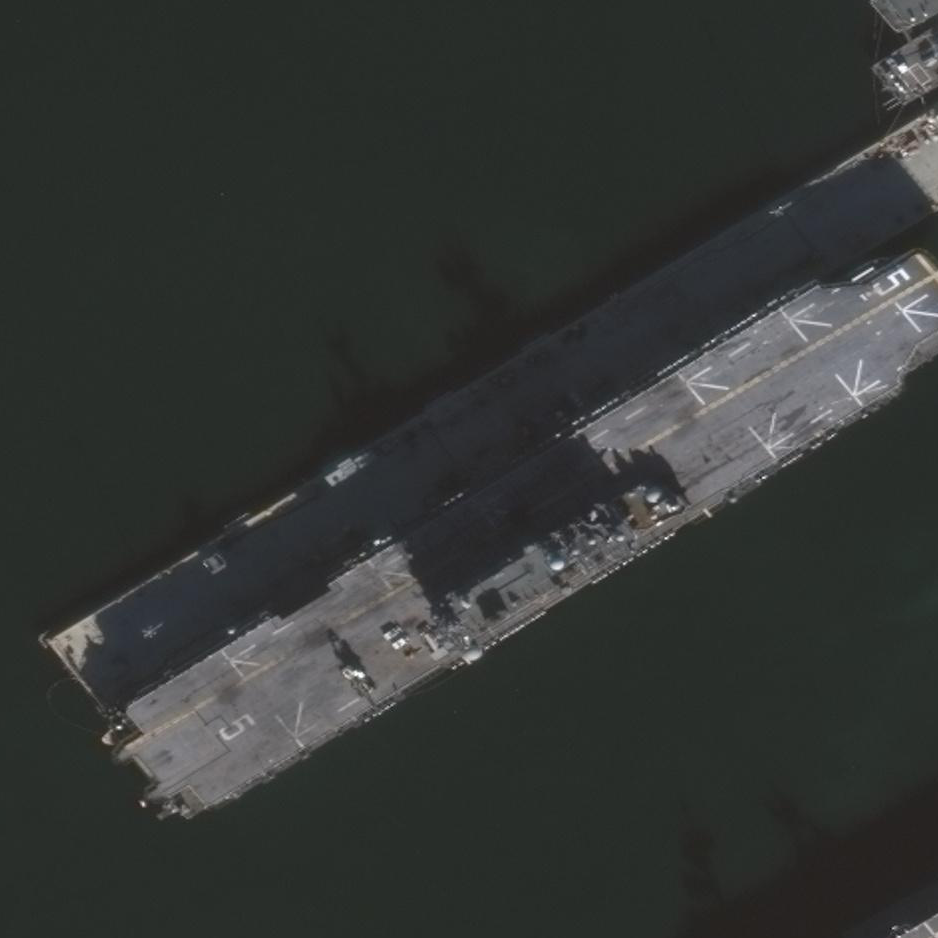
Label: Wasp-class_assault_ship